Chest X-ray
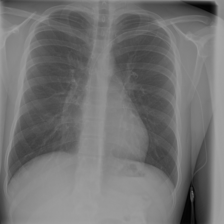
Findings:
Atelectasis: negative
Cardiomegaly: negative
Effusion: negative
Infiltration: negative
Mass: negative
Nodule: negative
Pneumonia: negative
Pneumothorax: negative
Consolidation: negative
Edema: negative
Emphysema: negative
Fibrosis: negative
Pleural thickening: negative
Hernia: negative